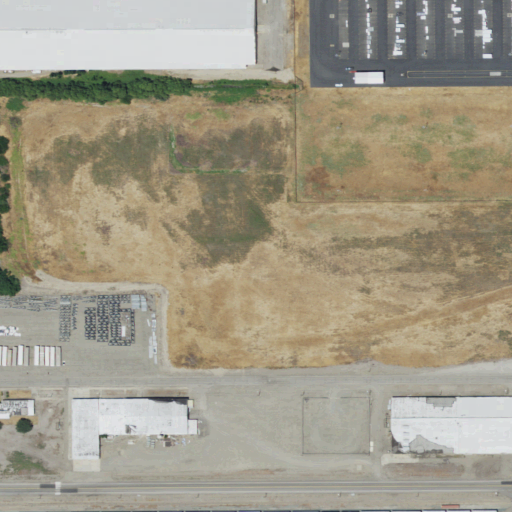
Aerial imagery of island in California named Rough and Ready Island containing cultivated crops, high intensity development, medium intensity development, open development, and low intensity development